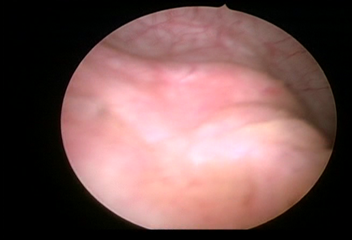
Modality: WLC
Class: Normal mucosa
Bladder cancer association: No